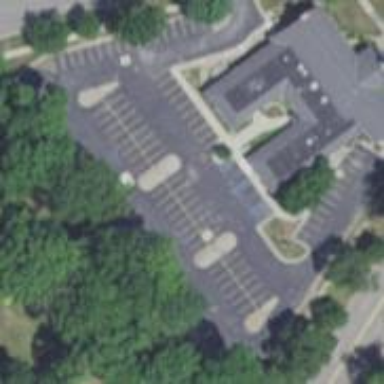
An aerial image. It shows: Parking area.